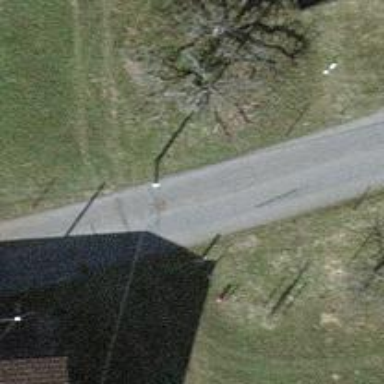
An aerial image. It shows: Power pole.